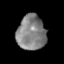
Tissue: lung
Cell type: T cells
Senescence score: 0.2149
Nuclear area (px): 989
Mean DAPI intensity: 129.958